Interaction volume radius: 5 \u00c5
Interaction volume height: 15 \u00c5
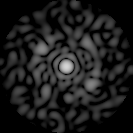
Disorder parameter: 0.8146